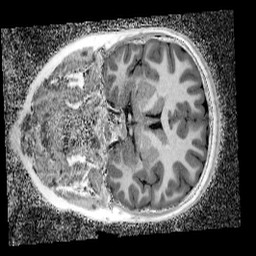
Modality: UNIT1_denoised
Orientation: coronal
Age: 11
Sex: female
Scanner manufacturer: siemens
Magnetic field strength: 3 T
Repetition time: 4 s
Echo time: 0.00299 s